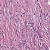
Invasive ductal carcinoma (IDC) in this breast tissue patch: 1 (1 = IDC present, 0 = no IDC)